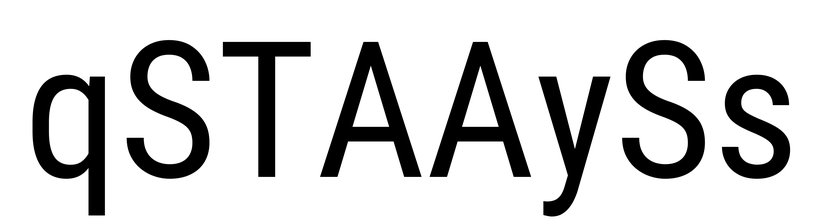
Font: Roboto_Condensed_Regular